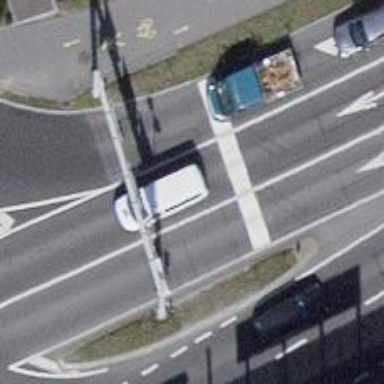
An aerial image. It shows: Crossing with traffic signals.